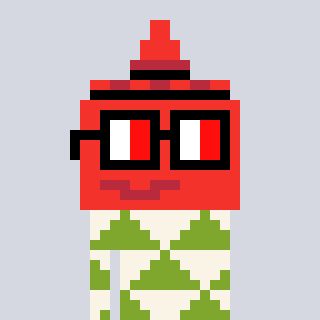
a pixel art character with square glasses with black frames and red eyes, a ketchup-shaped head and a slimegreen-colored body on a cool background